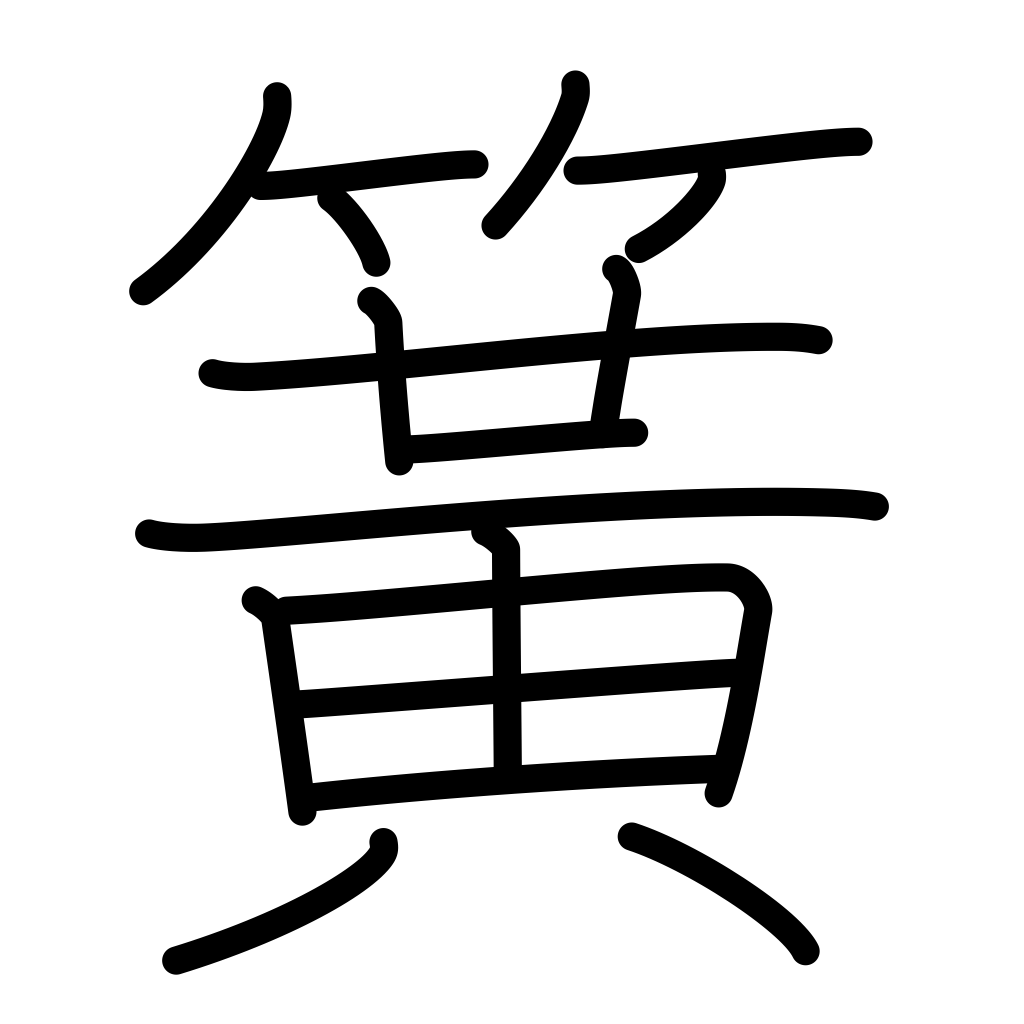
Meaning: flute reed